Field crop: tomato
Growth stage: 2
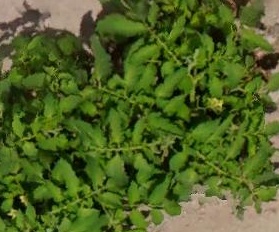
Species: tomato